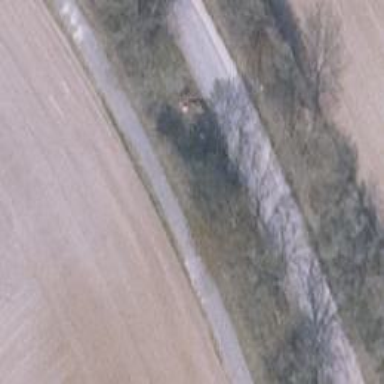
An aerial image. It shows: Asphalt path.